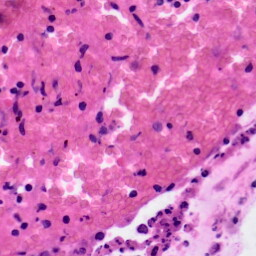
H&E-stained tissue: Colon